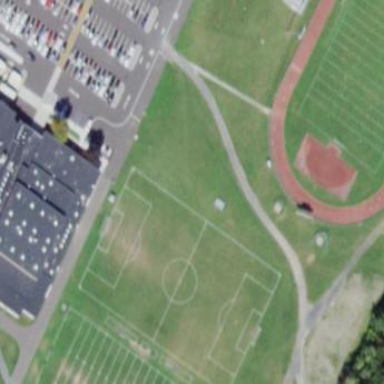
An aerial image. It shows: Soccer pitch for leisureland activities.